Question:
The placeholder text in the third box appears in the middle while i want to be at the top.
'''
<div id="message">
<ul>
<li><h1>Send us a message</h1></li>
<li><input type="text" placeholder="Name"></li>
<li><input type="text" placeholder="Email"></li>
<li><input type="text" style="height:150px;" placeholder="Message"></li>
<li><a href="#">Send</a></li>
</ul>
</div>
'''
Here is <URL>
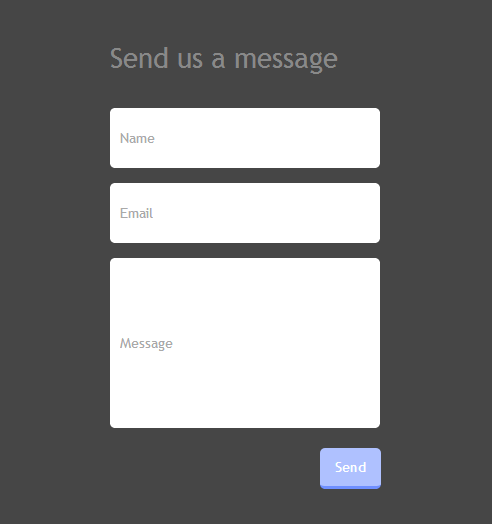
Answer: If you're wanting a multi-line input field you should use the 'textarea' element.
'''
<li>
<textarea placeholder="Message"></textarea>
</li>
'''
You can then style this however you like using the 'textarea' selector:
'''
#message input,
#message textarea {
width: 250px;
height: 40px;
padding: 10px;
}
#message li input[type=text],
#message li textarea {
border-radius: 5px;
-webkit-border-radius: 5px;
-moz-border-radius: 5px;
border: none;
}
#message li textarea {
height: 150px;
resize: none;
}
'''
<URL>.